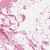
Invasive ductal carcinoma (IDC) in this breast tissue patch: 0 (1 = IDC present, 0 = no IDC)